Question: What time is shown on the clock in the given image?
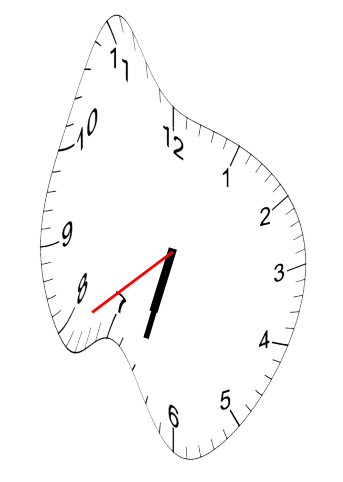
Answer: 06:32:39